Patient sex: M
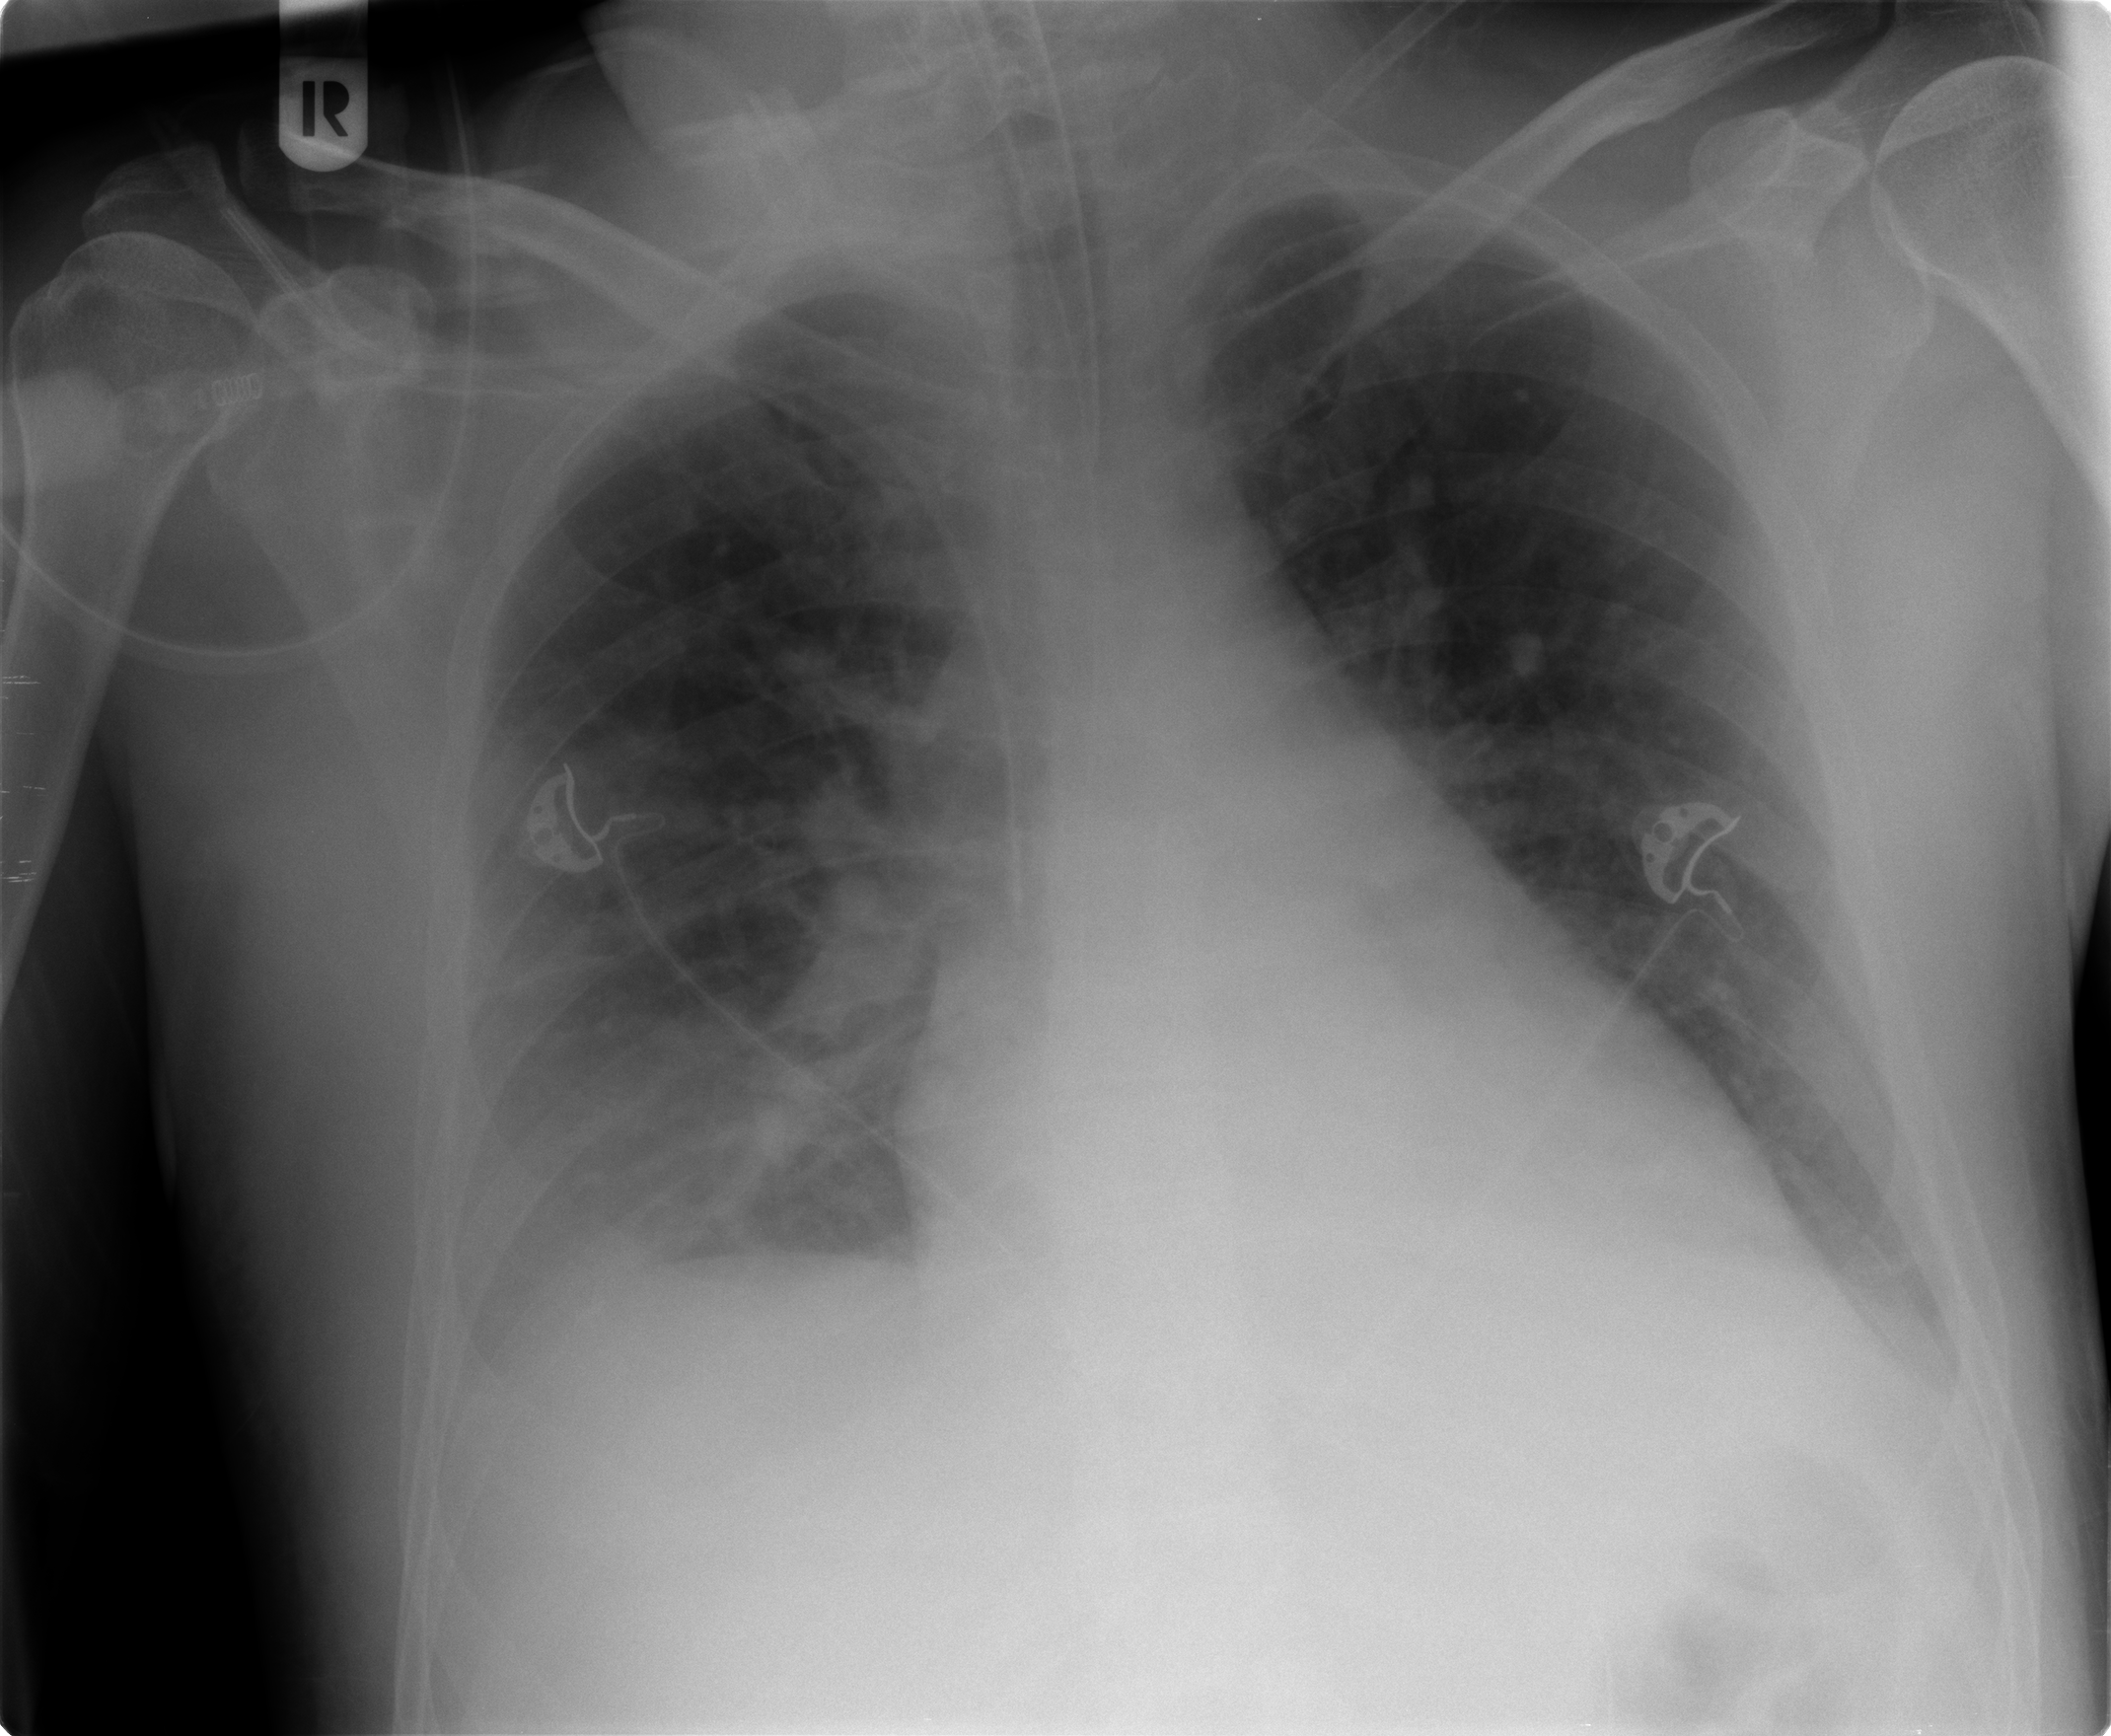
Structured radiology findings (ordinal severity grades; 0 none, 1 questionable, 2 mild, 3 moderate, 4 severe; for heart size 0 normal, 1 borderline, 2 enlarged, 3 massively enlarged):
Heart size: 2
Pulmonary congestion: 2
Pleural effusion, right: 2
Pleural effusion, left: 1
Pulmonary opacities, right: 2
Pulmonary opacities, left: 0
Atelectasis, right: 3
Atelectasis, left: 2